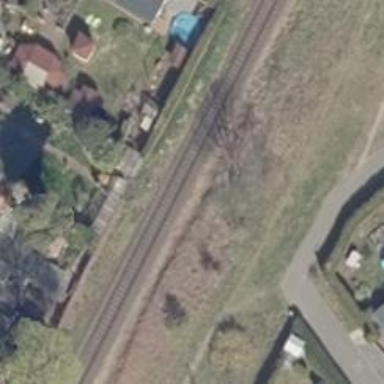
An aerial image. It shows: Railway signal.